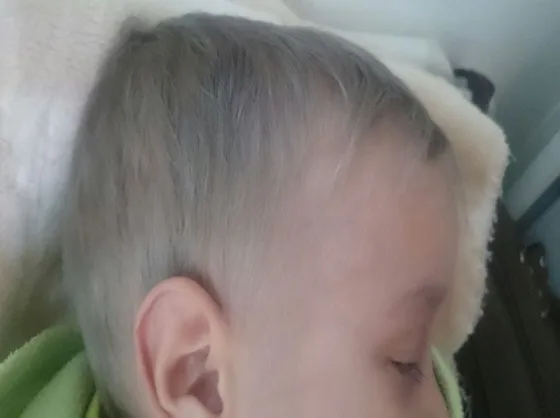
Picture of our patient showing silvery hairs, eyelashes and eyebrows.
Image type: medical_photograph (skin_photograph)